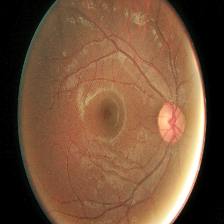
Diabetic retinopathy grade: Moderate